Question: On <URL>, there is a gap just above the footer navigation menu:

Chrome code inspector says this region is 'div#primary', yet why does it extend across this empty space down to the top of the bottom navigation menu?
There are no HTML elements here.
'div#content' is represented above by the blue rectangle.
What is filling the region indicated by the red arrows above?
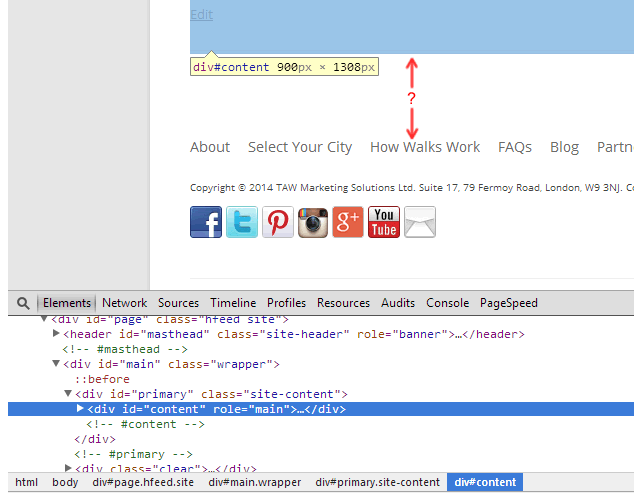
Answer: There is a 'margin-bottom: 5.142857143rem;' on the '.site-content article'. If you change that to 'margin-bottom: 0;' for example the white space is pretty much gone.